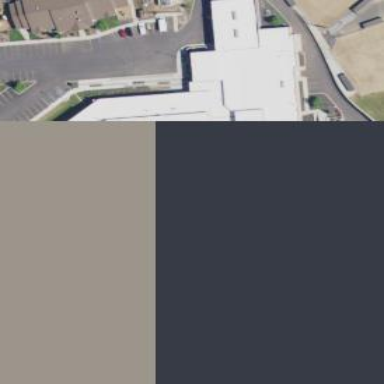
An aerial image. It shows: School building.